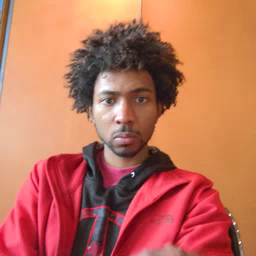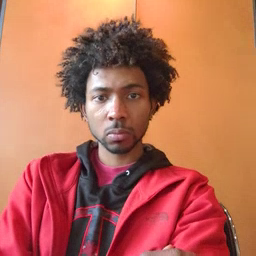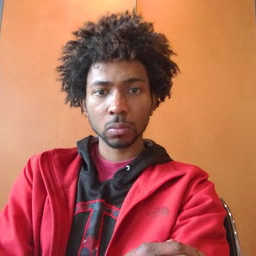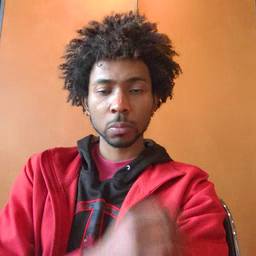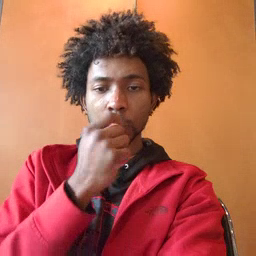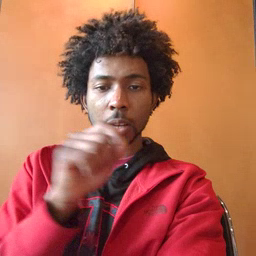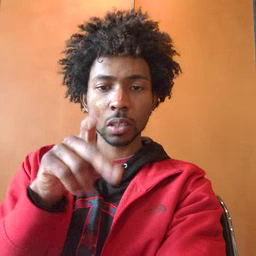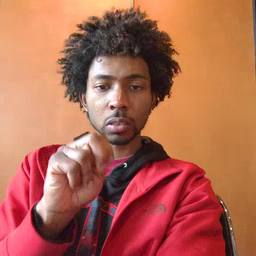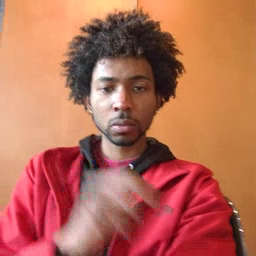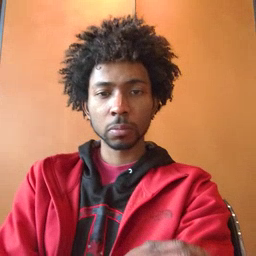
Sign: pen